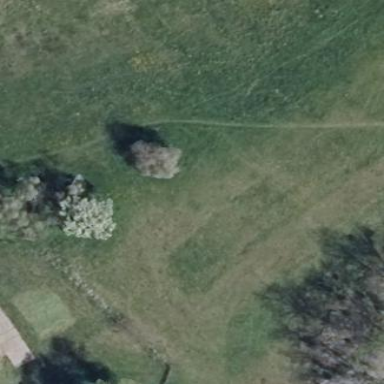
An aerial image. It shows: Beautiful meadow.